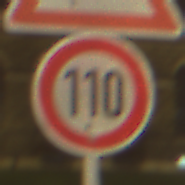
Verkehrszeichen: Geschwindigkeit110
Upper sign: SeitenwindVonLinks
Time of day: Night
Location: Outdoor (Urban)
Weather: Overcast
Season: NotSpecified
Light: Artificial